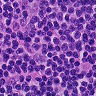
Metastatic tissue present: no